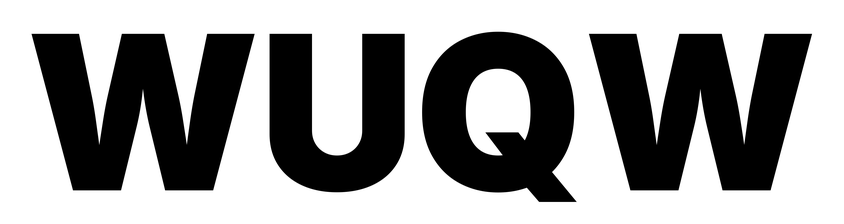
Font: Inter_Black